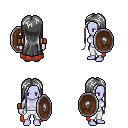
a pixel art fantasy rpg character, female body template, dark elf, purple skin, maroon cape, white pants, gray extra-long hairstyle, leather bracers, shield, four views (front, back, left, right), 2x2 character sprite sheet, small pixel art, hard edges, no anti-aliasing